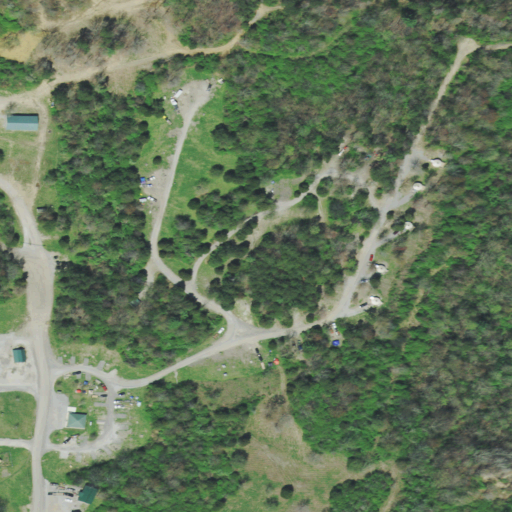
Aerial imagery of ridge(s) in Tennessee named Big Fork Ridge containing deciduous forest, mixed forest, grassland, medium intensity development, shrub, evergreen forest, low intensity development, pasture, open development, high intensity development, and barren land